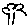
Label: tree